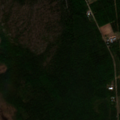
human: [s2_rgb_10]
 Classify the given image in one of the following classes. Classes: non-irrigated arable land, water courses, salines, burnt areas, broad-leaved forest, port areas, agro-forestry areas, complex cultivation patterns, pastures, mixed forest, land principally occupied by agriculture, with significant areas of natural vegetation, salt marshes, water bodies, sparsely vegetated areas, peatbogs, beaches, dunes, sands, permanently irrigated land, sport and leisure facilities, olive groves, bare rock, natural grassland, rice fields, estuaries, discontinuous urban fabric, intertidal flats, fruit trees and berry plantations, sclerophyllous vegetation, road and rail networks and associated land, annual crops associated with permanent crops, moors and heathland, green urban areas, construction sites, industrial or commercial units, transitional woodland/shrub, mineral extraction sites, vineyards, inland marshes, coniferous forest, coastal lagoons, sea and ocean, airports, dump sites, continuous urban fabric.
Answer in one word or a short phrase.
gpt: mixed forest, transitional woodland/shrub, peatbogs